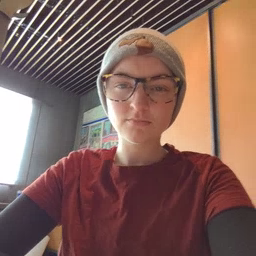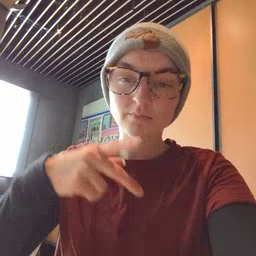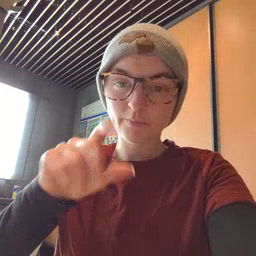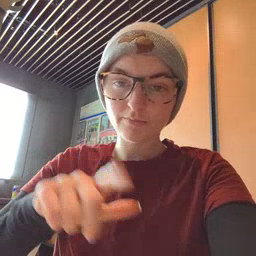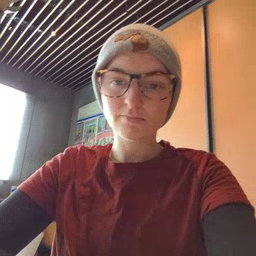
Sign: pool